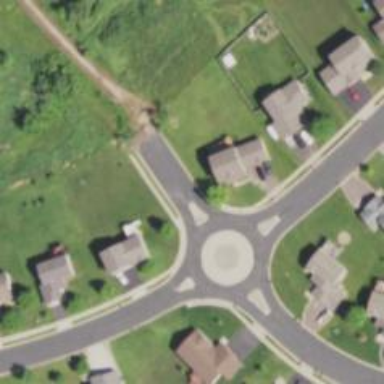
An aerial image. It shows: Circular junction on residential road.